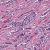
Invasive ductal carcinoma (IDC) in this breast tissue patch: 1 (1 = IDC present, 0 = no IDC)